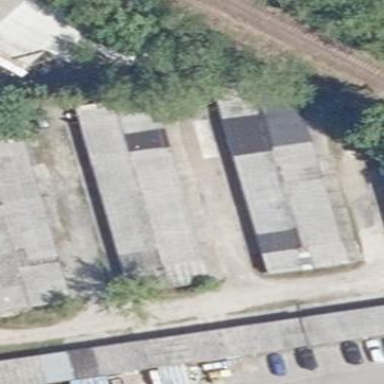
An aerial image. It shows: Garage.